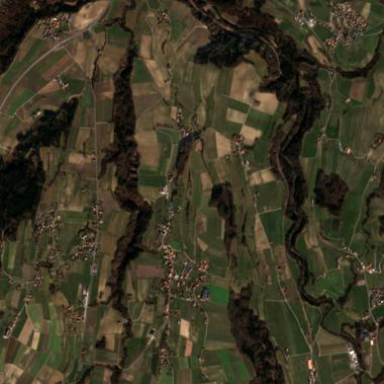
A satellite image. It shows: Picturesque farmland scene.